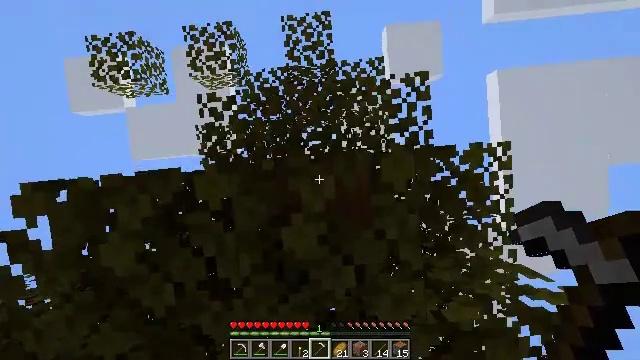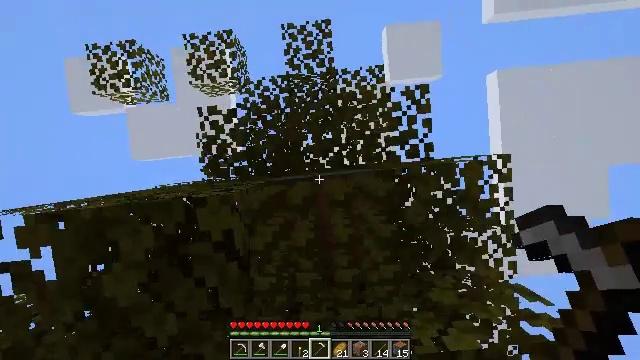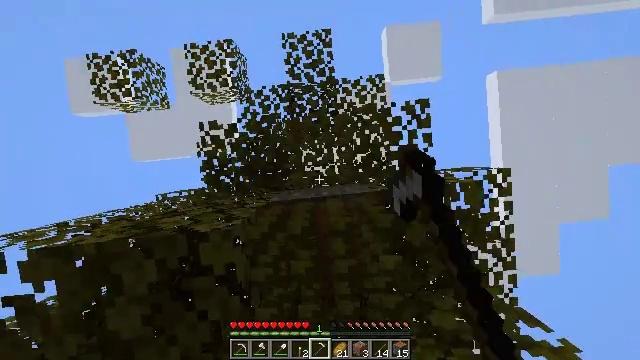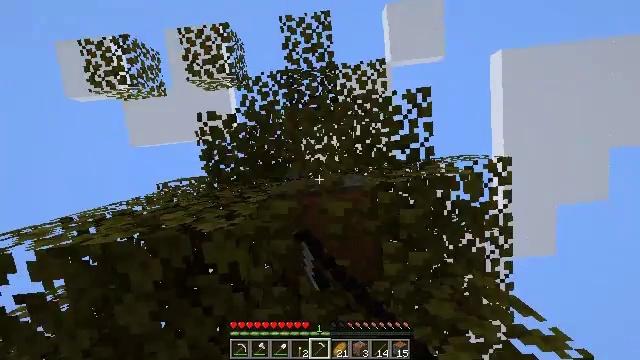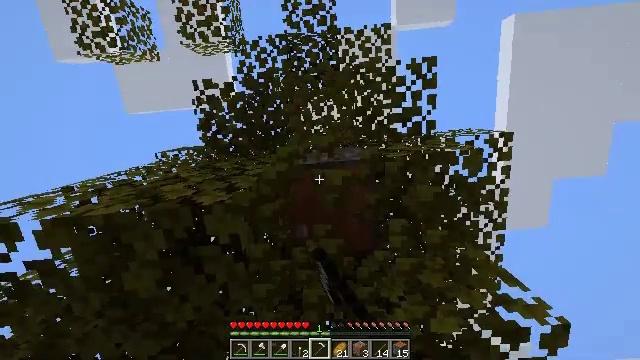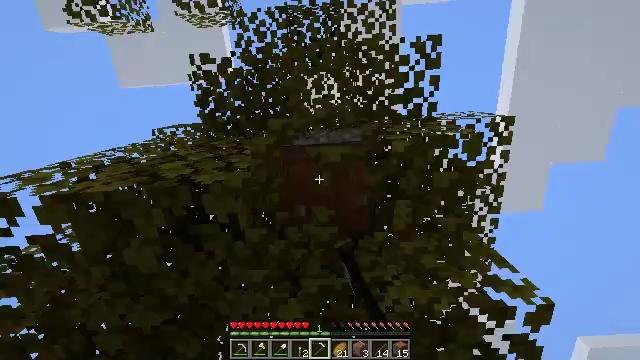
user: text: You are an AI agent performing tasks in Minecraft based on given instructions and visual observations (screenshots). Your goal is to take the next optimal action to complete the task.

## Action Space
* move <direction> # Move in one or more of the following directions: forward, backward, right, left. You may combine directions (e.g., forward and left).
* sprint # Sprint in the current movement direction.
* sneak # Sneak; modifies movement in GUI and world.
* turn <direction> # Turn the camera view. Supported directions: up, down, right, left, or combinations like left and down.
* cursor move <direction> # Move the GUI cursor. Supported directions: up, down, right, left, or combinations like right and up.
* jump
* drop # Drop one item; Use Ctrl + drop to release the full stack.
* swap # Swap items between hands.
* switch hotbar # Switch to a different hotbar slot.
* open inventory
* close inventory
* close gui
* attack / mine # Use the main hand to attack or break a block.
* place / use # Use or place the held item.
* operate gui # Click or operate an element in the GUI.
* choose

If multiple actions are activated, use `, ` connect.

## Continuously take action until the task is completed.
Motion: motion action
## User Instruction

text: Remove oak leaves from branches.
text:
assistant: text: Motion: move back, attack / mine
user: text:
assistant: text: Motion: attack / mine
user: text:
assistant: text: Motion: turn down, attack / mine
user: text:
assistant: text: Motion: turn down, attack / mine
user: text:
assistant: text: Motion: turn right and down, attack / mine
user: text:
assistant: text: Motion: attack / mine